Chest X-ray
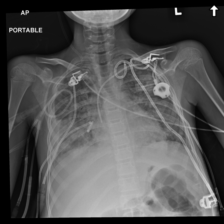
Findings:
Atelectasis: negative
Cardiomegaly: negative
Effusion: negative
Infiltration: negative
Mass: negative
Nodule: negative
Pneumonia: negative
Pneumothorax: positive
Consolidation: negative
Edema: negative
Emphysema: negative
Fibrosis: negative
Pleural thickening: negative
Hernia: negative